Question: I have a table in a PHP page. It is a invoice.
So I want to print it after adding items to it,
and I had already done the coding part and all the things are working properly.
Now I just want to print that invoice table to a paper
by pressing a button. I searched on Google but no clue is found to do that.
Can any one help me?
This is my table on right hand side. It is populated by the form in left hand side
so I just want to print that right hand side table:

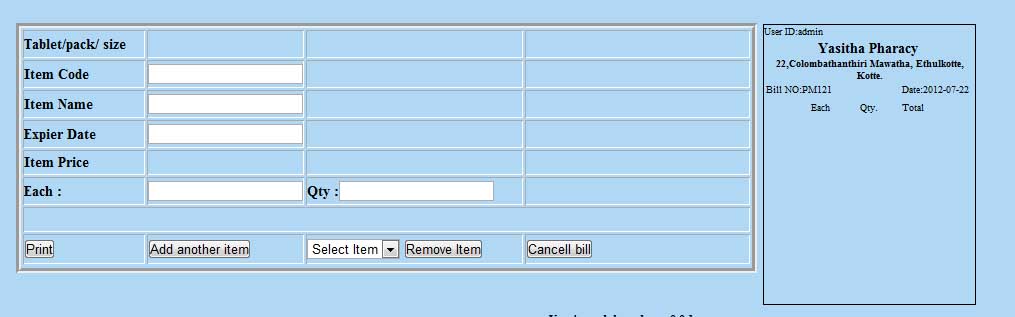
Answer: Try this one:
Add an attribute 'id' to your table 'your_content'
Place an anchor tag :
'''
<a href="javascript:void(0);" id="printPage">Print</a>
'''
And add script:
'''
<script lang='javascript'>
$(document).ready(function(){
$('#printPage').click(function(){
var data = '<input type="button" value="Print this page" onClick="window.print()">';
data += '<div id="div_print">';
data += $('#your_content').html();
data += '</div>';
myWindow=window.open('','','width=200,height=100');
myWindow.innerWidth = screen.width;
myWindow.innerHeight = screen.height;
myWindow.screenX = 0;
myWindow.screenY = 0;
myWindow.document.write(data);
myWindow.focus();
});
});
'''
Copy the script part and put it on the top of your page. And put the print link, [above anchor tag] wherever you want. And make sure you have included the jquery script file.